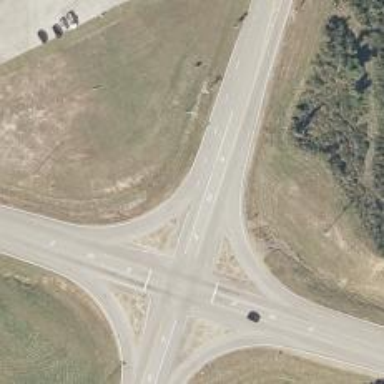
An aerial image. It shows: Roundabout flare on primary highway with asphalt surface.